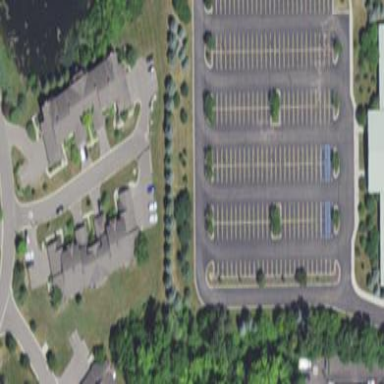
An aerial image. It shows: Parking area with surface.